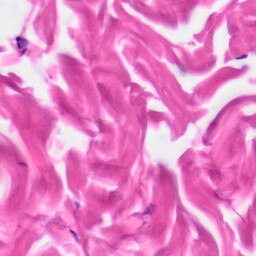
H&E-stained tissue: Skin